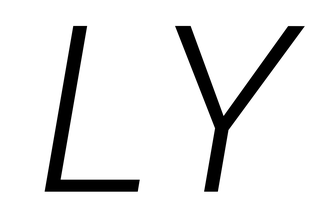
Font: Roboto-Italic_Light_Italic